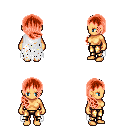
a pixel art fantasy rpg character, female body template, human, tanned skin, white tattered cape, gold greaves, red right-swept hairstyle, four views (front, back, left, right), 2x2 character sprite sheet, small pixel art, hard edges, no anti-aliasing